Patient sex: F
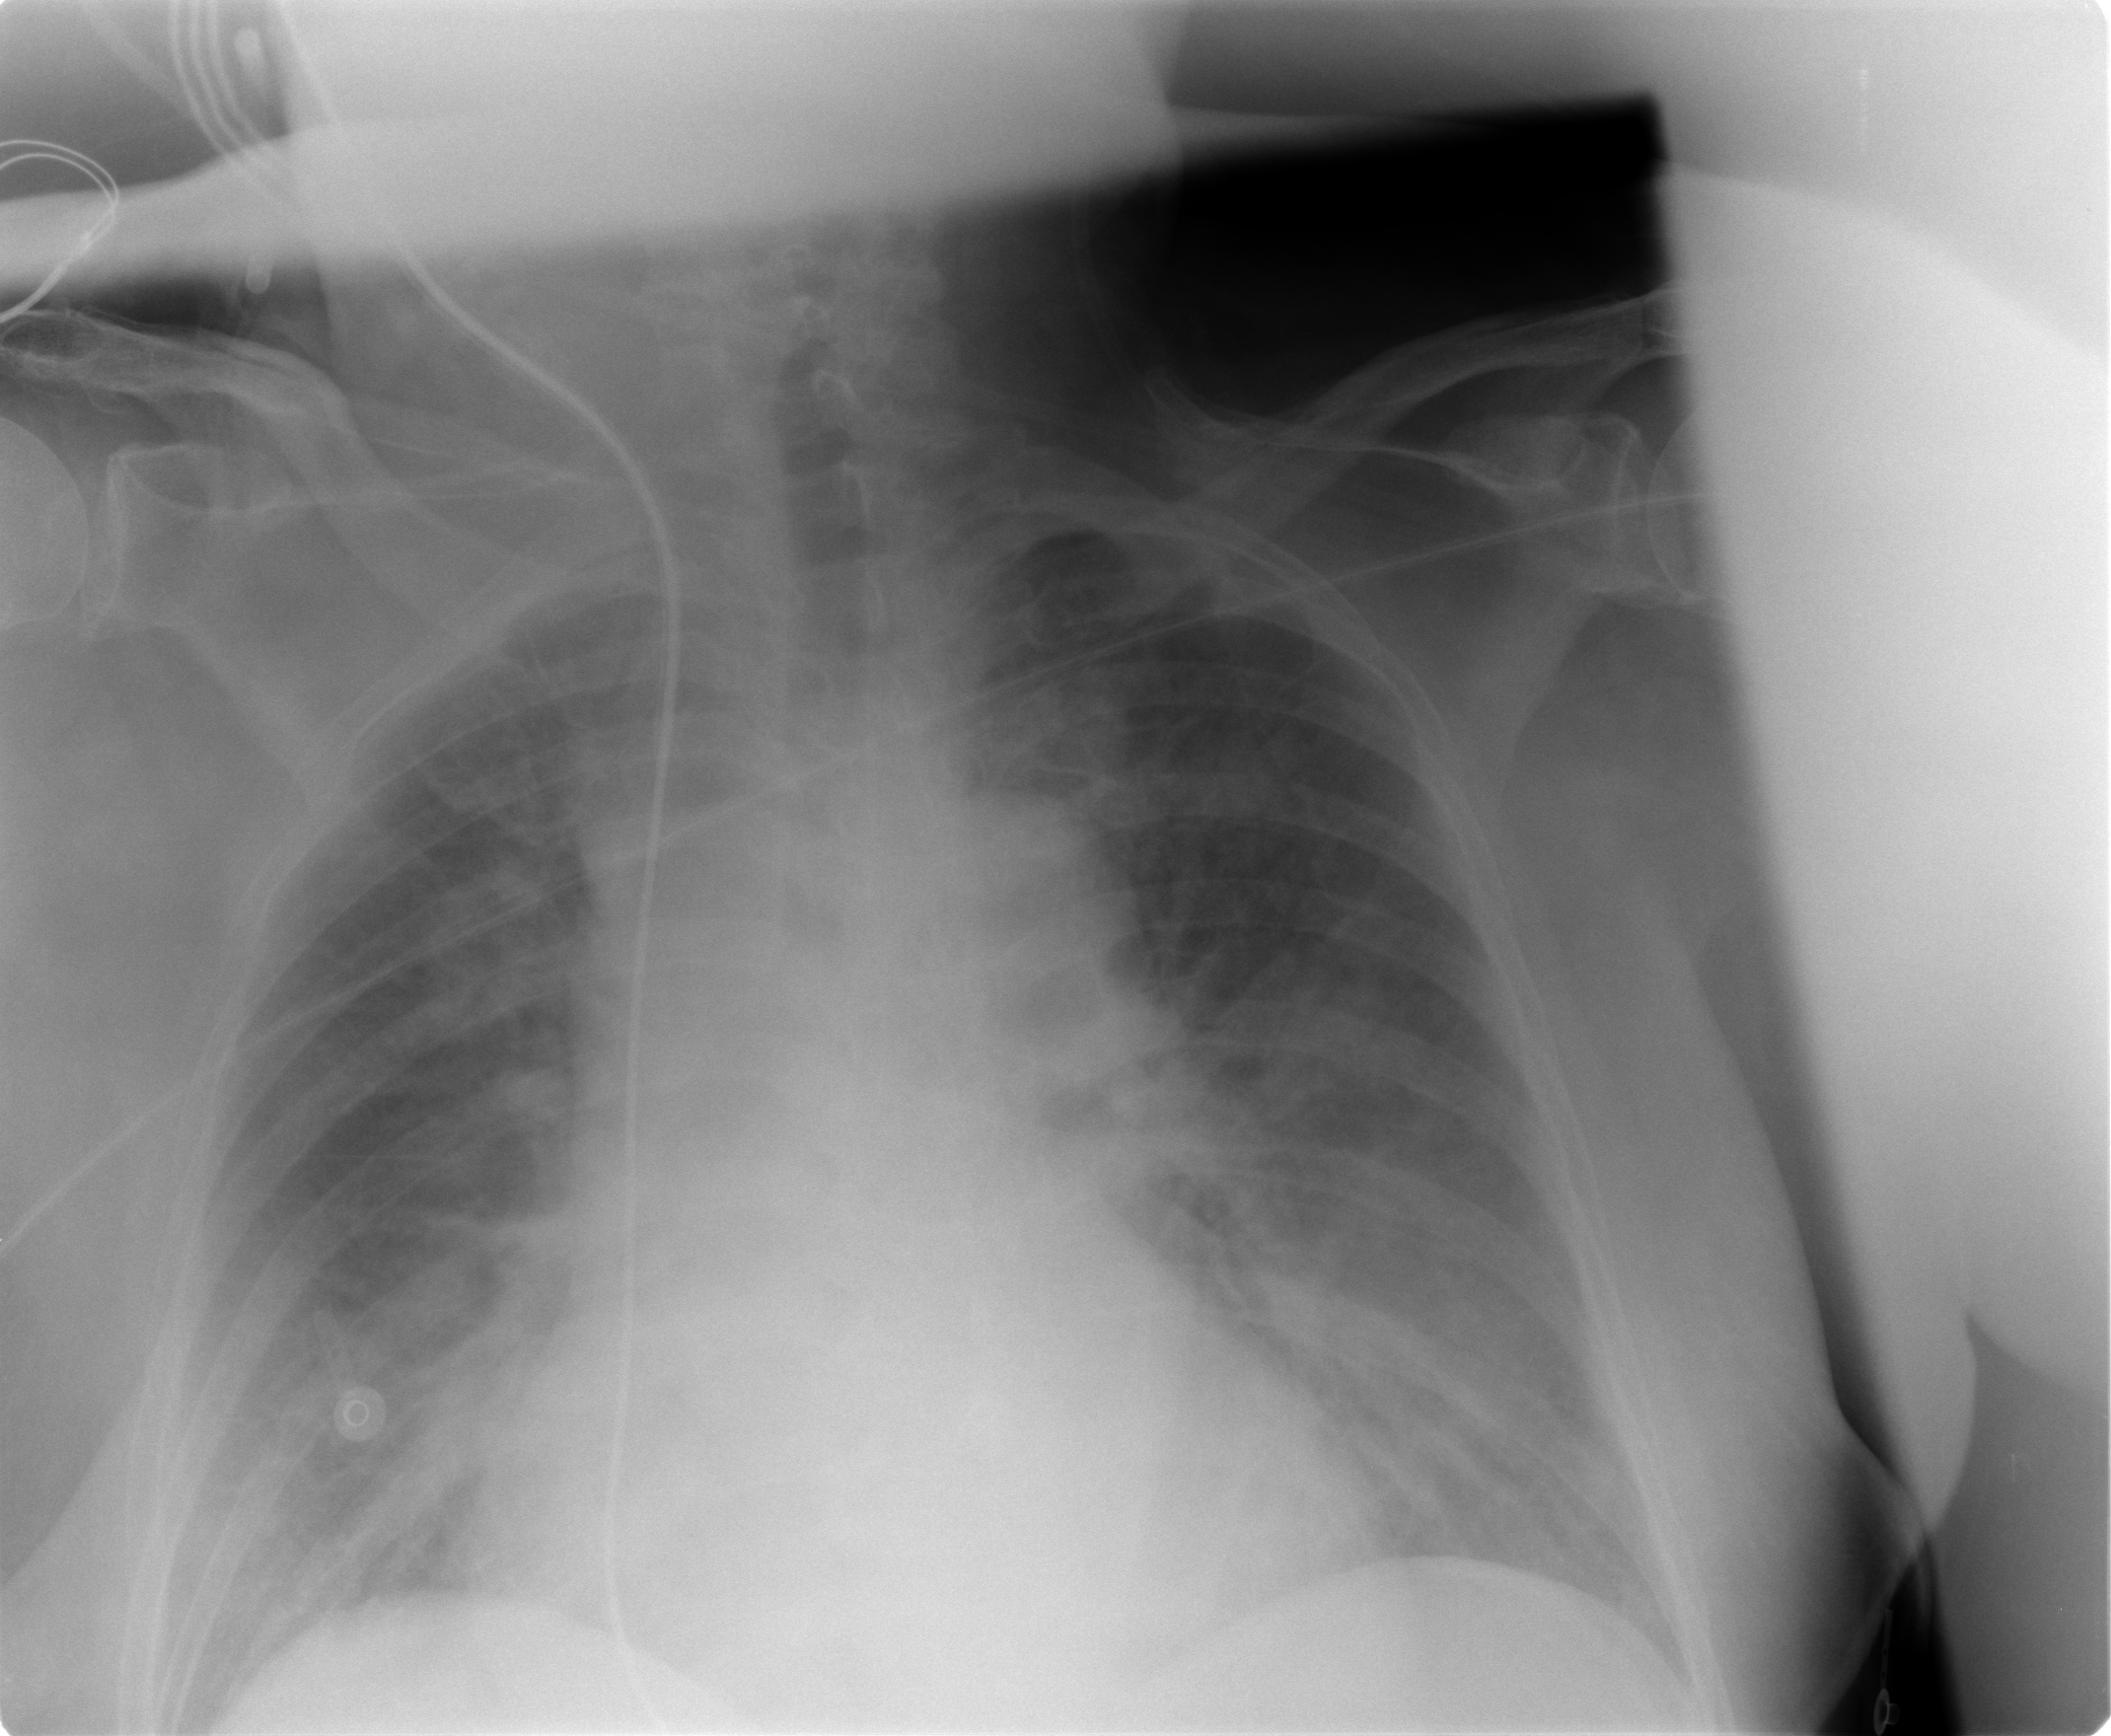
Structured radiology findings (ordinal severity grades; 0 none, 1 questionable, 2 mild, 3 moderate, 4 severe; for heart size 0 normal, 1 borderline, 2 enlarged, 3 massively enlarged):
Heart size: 1
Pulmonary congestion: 3
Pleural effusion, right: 0
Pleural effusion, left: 0
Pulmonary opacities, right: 2
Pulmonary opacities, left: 2
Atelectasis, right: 2
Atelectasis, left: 2